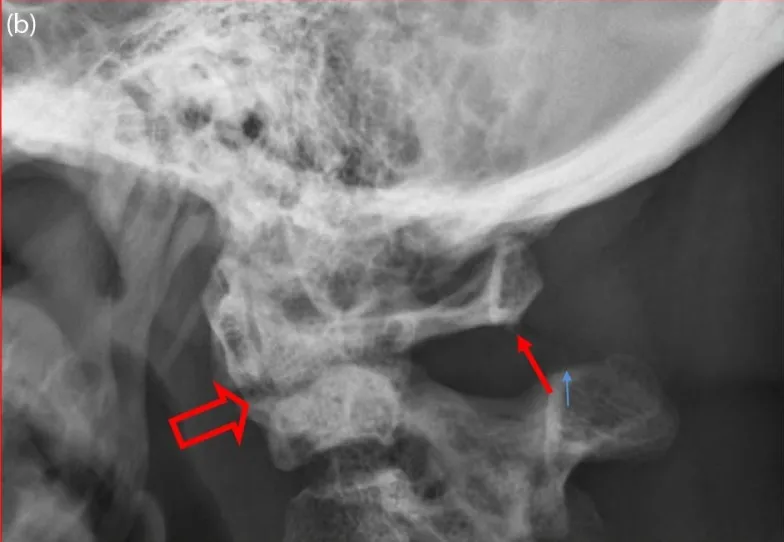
More subtle, at the craniocervical junction (b), there is a destructive lesion of C2 resulting in compression (open arrow), abnormal flexion (small arrow), and translation, and potential instability.
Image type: radiology (x_ray)